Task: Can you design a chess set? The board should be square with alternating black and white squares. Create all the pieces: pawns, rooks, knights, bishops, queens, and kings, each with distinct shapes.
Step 3064:
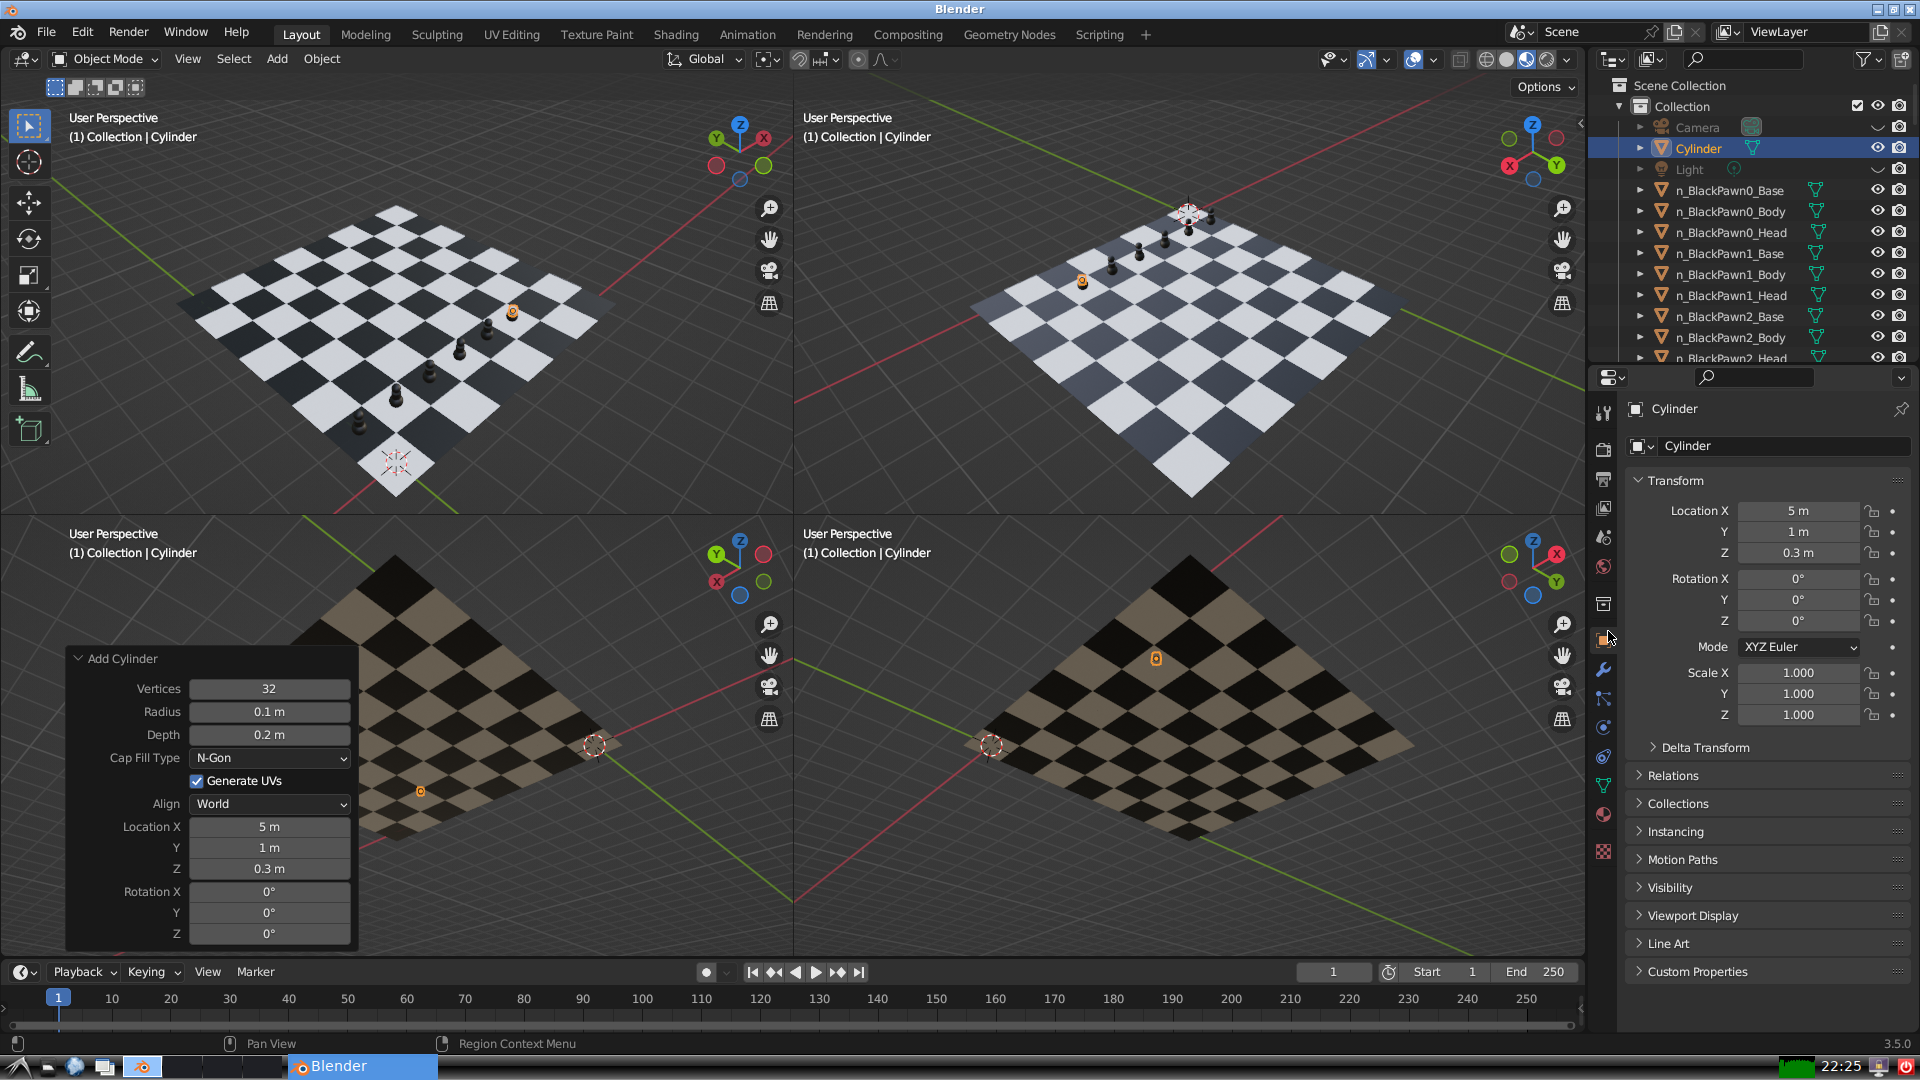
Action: {"mouse_move": [1732, 445]}